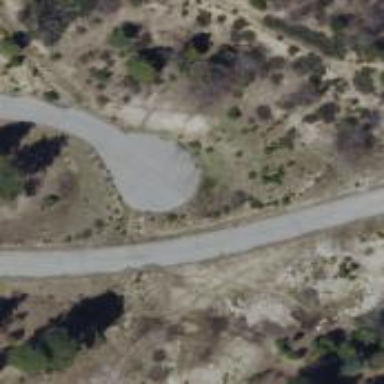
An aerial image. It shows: Circular turning circle on the road.